Question: I have a task that requires analyzing an image filled with colored shapes and highlighting the blue circles in the image. To do this, I have split the image into its RGB channels and created a binary image of only the blue pixels. Using blob detection I've managed to segment the image and find the roundness for each of the shapes. However, when I try to place a boundary line on the round shapes, it places the boundary around ALL shapes, not just the circles. The relevant section of code is shown below;
'''
imshow(BBinEro)
for cnt = 1:length(BlueProps)
%disp(score);
if score(cnt) >= 0.98 %
text(BlueProps(cnt).Centroid(1),BlueProps(cnt).Centroid(2),num2str(score(cnt)),'color','red');
boundaries = bwboundaries(BBinEro);
numberOfBoundaries = size(boundaries);
hold on
for k = 1 : numberOfBoundaries
thisBoundary = boundaries{k};
if score(cnt) >= 0.98 %Only showing for circles
plot(thisBoundary(:,2), thisBoundary(:,1), 'g', 'LineWidth', 2);
end
end
hold off
end
end
'''
"Score" is a measure of the circularity of the blob. A score of 1 means that the blob is perfectly round. The program displays the circularity of the round shapes at their centroid; using the same if-statement, I've attempted to incorporate inserting a boundary line around them. Any suggestions or observations on how I can fix this code so that it only shows the boundaries on the circles would be greatly appreciated.
The attached image shows what the program is currently doing. I want to get rid of the green boundaries around the triangle and the square.

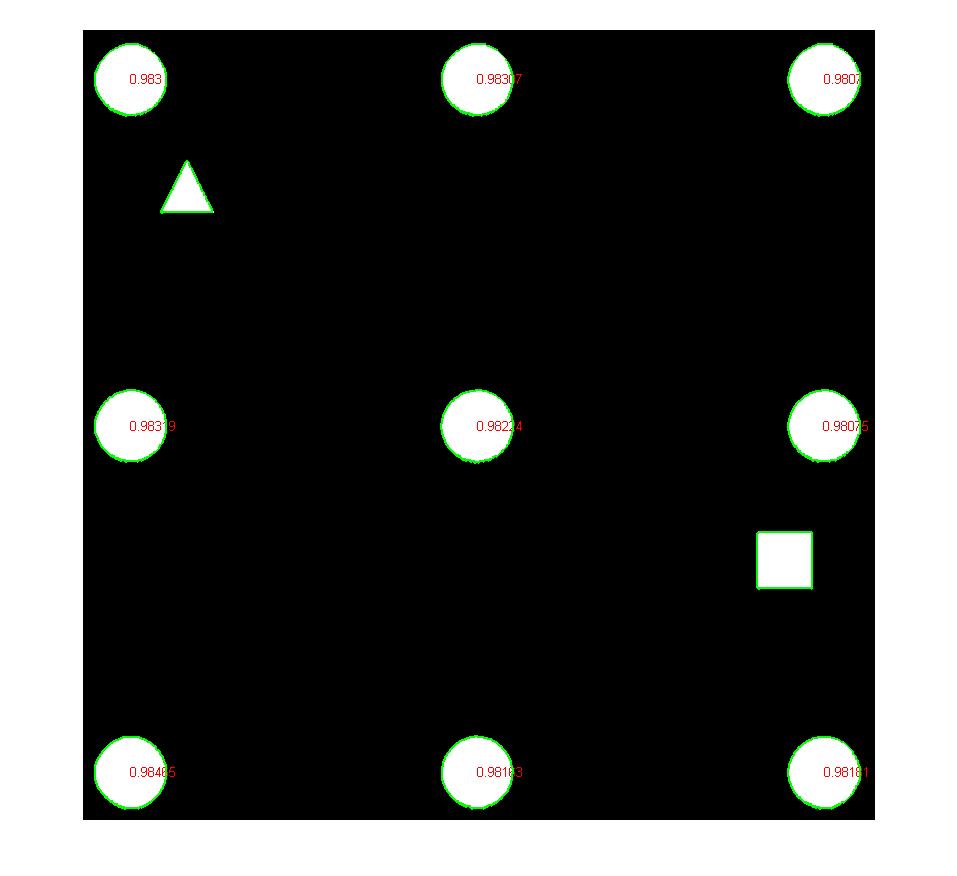
Answer: This seems to solve your problem:
'''
[B,L,N,A] = bwboundaries(BBinEro);
for k=1:length(B)
text(BlueProps(k).Centroid(1),BlueProps(k).Centroid(2),num2str(score(k)),'color','red');
if(~sum(A(k,:))) & score(k) >= 0.98
boundary = B{k};
plot(boundary(:,2), boundary(:,1), 'r','LineWidth',2);
end
end
'''
I just added the condition '& score(k) >= 0.98' to an example in the matlab documentation <URL>. This assumes that the score array is ordered in the same way as the objects array generated by 'bwboundaries'. If objects in 'score' are ordered in the same way as the objects generated by 'regionprops' then this is ok, since 'regionprops' and 'bwboundaries' index objects in the same order.
The error in your code lies in that you recalculate 'bwboundaries(BBinEro)' with each iteration of your outer loop. Presumably you are trying to compute boundaries for each new object with each new iteration, but instead you are computing over the image (which I guess is 'BBinEro'). Hope this solves your problem.